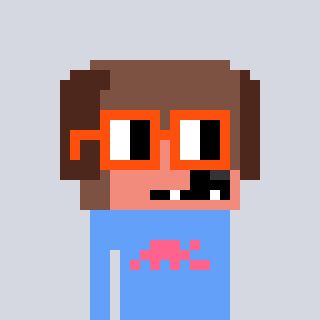
a pixel art character with square orange glasses, a dog-shaped head and a blue-colored body on a cool background